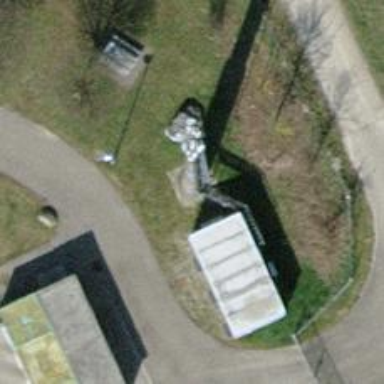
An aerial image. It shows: Communication tower.